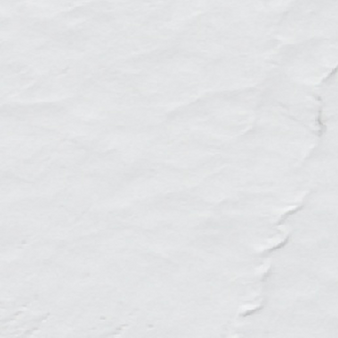
Label: other